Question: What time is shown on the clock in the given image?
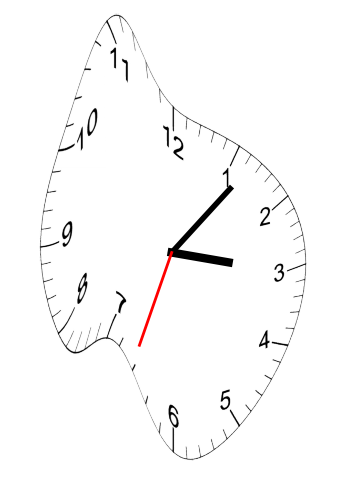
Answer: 03:06:33